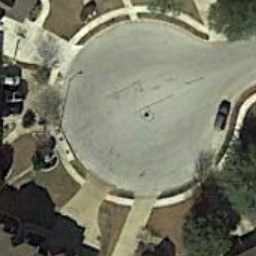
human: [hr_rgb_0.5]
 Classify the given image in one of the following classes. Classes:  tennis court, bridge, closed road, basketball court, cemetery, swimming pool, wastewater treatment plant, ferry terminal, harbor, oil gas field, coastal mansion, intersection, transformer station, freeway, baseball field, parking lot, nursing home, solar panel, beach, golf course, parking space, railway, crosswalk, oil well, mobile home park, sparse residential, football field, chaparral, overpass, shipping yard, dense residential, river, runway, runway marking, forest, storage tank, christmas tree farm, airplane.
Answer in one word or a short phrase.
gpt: closed road